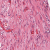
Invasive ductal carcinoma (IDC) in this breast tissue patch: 0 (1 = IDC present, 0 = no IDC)